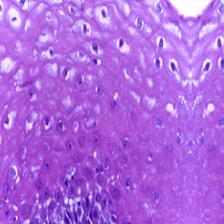
Diagnosis: Normal